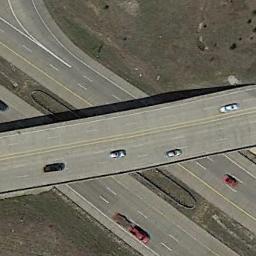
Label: overpass